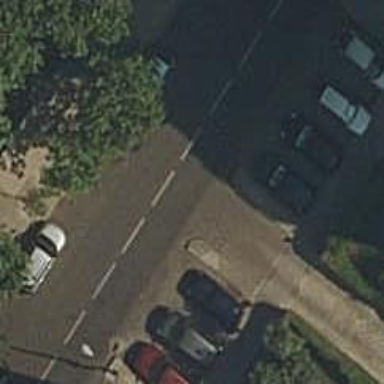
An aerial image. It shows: Parking available on the street side.